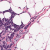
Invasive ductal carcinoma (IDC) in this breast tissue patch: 1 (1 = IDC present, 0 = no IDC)